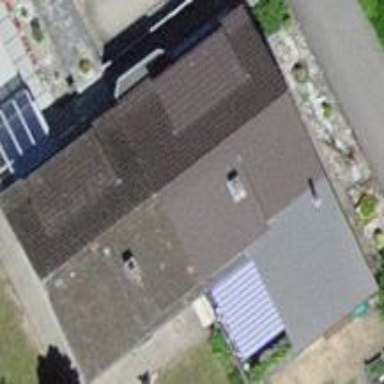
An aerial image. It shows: Terrace building with gabled roof made of roof tiles.